Interaction volume radius: 5 \u00c5
Interaction volume height: 40 \u00c5
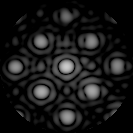
Disorder parameter: 0.08218